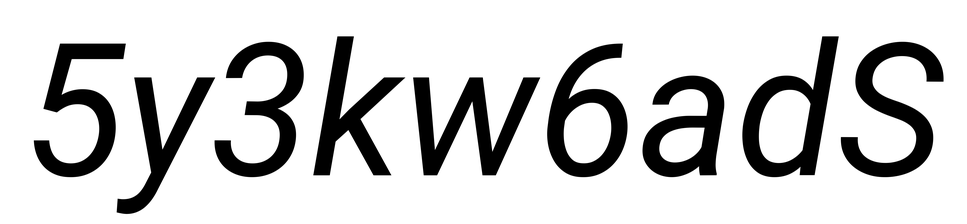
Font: Roboto-Italic_Italic